Brain MRI, T1c slice (ischemic stroke SPES case)
Modalities acquired: T1c|T2|DWI|CBF|CBV|TTP|Tmax
Volume shape: 96x110x71 voxels, spacing: 2x2x2 mm
Slice 45 of 71
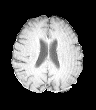
Lesion size: 25752 voxels